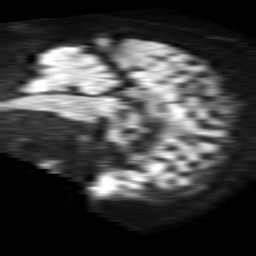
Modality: TRACE
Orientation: sagittal
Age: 63
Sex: male
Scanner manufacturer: philips
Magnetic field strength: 1.5 T
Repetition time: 4.6 s
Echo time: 0.08528 s